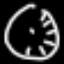
Label: clock